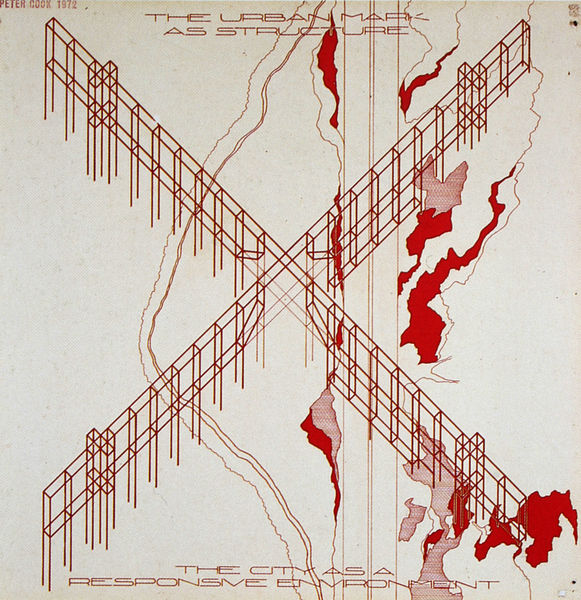
Titel: The Urban Mark - Metamorphotische Studie
Künstler: Archigram
Schlagwörter: fluss, stadt, weiss, rot, schrift, linien, linie, text, buchstaben, plakat, karte, urban, plan, stadtplan, city